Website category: sports
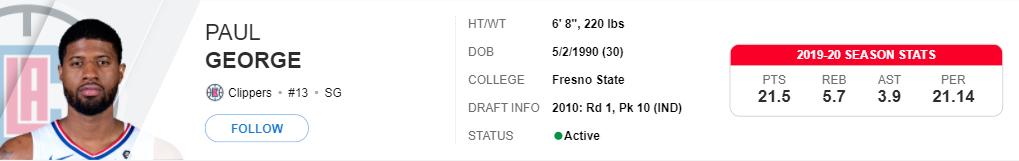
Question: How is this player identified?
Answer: Paul George

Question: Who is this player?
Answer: Paul George

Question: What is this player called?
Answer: Paul George

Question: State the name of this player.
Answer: Paul George

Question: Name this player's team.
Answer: Clippers

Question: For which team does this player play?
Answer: Clippers

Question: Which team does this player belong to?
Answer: Clippers

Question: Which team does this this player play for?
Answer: Clippers

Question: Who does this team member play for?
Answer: Clippers

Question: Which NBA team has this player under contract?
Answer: Clippers

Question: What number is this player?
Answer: #13

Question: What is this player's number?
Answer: #13

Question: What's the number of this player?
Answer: #13

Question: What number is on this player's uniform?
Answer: #13

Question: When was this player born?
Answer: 5/2/1990

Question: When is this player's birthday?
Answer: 5/2/1990

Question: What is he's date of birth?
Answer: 5/2/1990

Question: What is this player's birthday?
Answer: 5/2/1990

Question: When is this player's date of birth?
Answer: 5/2/1990

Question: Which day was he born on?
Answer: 5/2/1990

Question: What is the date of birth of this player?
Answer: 5/2/1990

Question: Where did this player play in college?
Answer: Fresno State

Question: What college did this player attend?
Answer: Fresno State

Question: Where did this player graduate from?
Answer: Fresno State

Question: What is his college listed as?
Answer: Fresno State

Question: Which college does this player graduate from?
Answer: Fresno State

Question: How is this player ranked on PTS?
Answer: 21.5

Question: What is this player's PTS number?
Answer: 21.5

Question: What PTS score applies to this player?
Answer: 21.5

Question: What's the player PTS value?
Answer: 21.5

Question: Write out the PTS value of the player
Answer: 21.5

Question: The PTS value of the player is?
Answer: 21.5

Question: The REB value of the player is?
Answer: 5.7

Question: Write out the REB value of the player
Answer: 5.7

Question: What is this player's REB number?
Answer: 5.7

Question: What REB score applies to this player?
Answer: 5.7

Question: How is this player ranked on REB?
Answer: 5.7

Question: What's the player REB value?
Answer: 5.7

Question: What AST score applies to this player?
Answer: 3.9

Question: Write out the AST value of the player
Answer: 3.9

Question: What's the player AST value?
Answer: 3.9

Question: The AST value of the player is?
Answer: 3.9

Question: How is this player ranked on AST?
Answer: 3.9

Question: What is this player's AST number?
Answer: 3.9

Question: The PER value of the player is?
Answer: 21.14

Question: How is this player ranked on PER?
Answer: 21.14

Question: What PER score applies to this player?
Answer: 21.14

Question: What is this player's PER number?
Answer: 21.14

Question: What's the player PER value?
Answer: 21.14

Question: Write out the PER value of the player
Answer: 21.14

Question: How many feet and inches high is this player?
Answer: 6' 8"

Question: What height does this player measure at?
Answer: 6' 8"

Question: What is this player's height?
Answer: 6' 8"

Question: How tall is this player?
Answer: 6' 8"

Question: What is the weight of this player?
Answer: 220 lbs

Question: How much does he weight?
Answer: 220 lbs

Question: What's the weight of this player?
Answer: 220 lbs

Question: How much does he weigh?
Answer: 220 lbs

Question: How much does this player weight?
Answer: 220 lbs